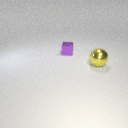
large yellow metal sphere to the right of small purple metal cube